Question: I'm trying to search for a value in a 'radGridView' in C#. I found many solutions about that but for some reason it just searches in the first row of my 'GridView'. You can see my code here:
'''
private void btnSearch_Click(object sender, EventArgs e)
{
if (txtSearch.Text == "")
{
MessageBox.Show("Please fill in the textbox!");
return;
}
else
{
gridViewContact.SelectionMode = GridViewSelectionMode.FullRowSelect;
foreach (GridViewRowInfo row in gridViewContact.Rows)
{
if (row.Cells[0].Value.ToString().Contains(txtSearch.Text) || row.Cells[1].Value.ToString().Contains(txtSearch.Text) || row.Cells[2].Value.ToString().Contains(txtSearch.Text))
{
row.IsSelected = true;
break;
}
else
{
MessageBox.Show("Nothing found!");
return;
}
}
}
}
'''
But if I search for a value, it always shows me the message box "Nothing found...". Except when I search for a value which is in the first row. So it just finds the values in the first row and nowhere else.
Any suggestions?
PS: I'm using Telerik controls
Here you can see the gridView:

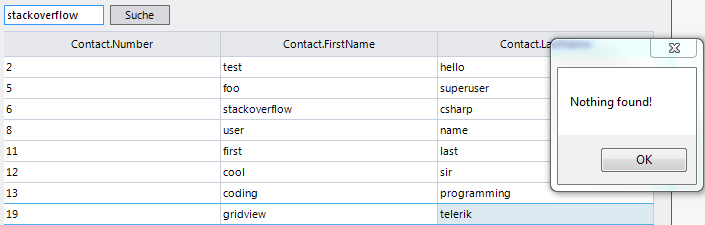
Answer: I think your 'MessageBox' is misplaced. Try this:
'''
private void btnSearch_Click(object sender, EventArgs e)
{
if (txtSearch.Text == "")
{
MessageBox.Show("Please fill in the textbox!");
return;
}
else
{
gridViewContact.SelectionMode = GridViewSelectionMode.FullRowSelect;
bool found = false;
foreach (GridViewRowInfo row in gridViewContact.Rows)
{
if (row.Cells[0].Value.ToString().Contains(txtSearch.Text) || row.Cells[1].Value.ToString().Contains(txtSearch.Text) || row.Cells[2].Value.ToString().Contains(txtSearch.Text))
{
found = true;
row.IsSelected = true;
break;
}
}
if (!found)
{
MessageBox.Show("Nothing found!");
}
}
}
'''